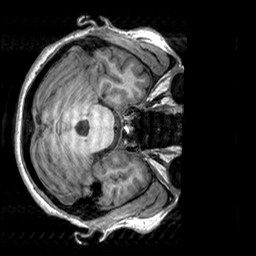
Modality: T1w
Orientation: axial
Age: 33
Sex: female
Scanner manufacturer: siemens
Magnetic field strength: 3 T
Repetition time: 2.3 s
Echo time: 0.00303 s